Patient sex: M
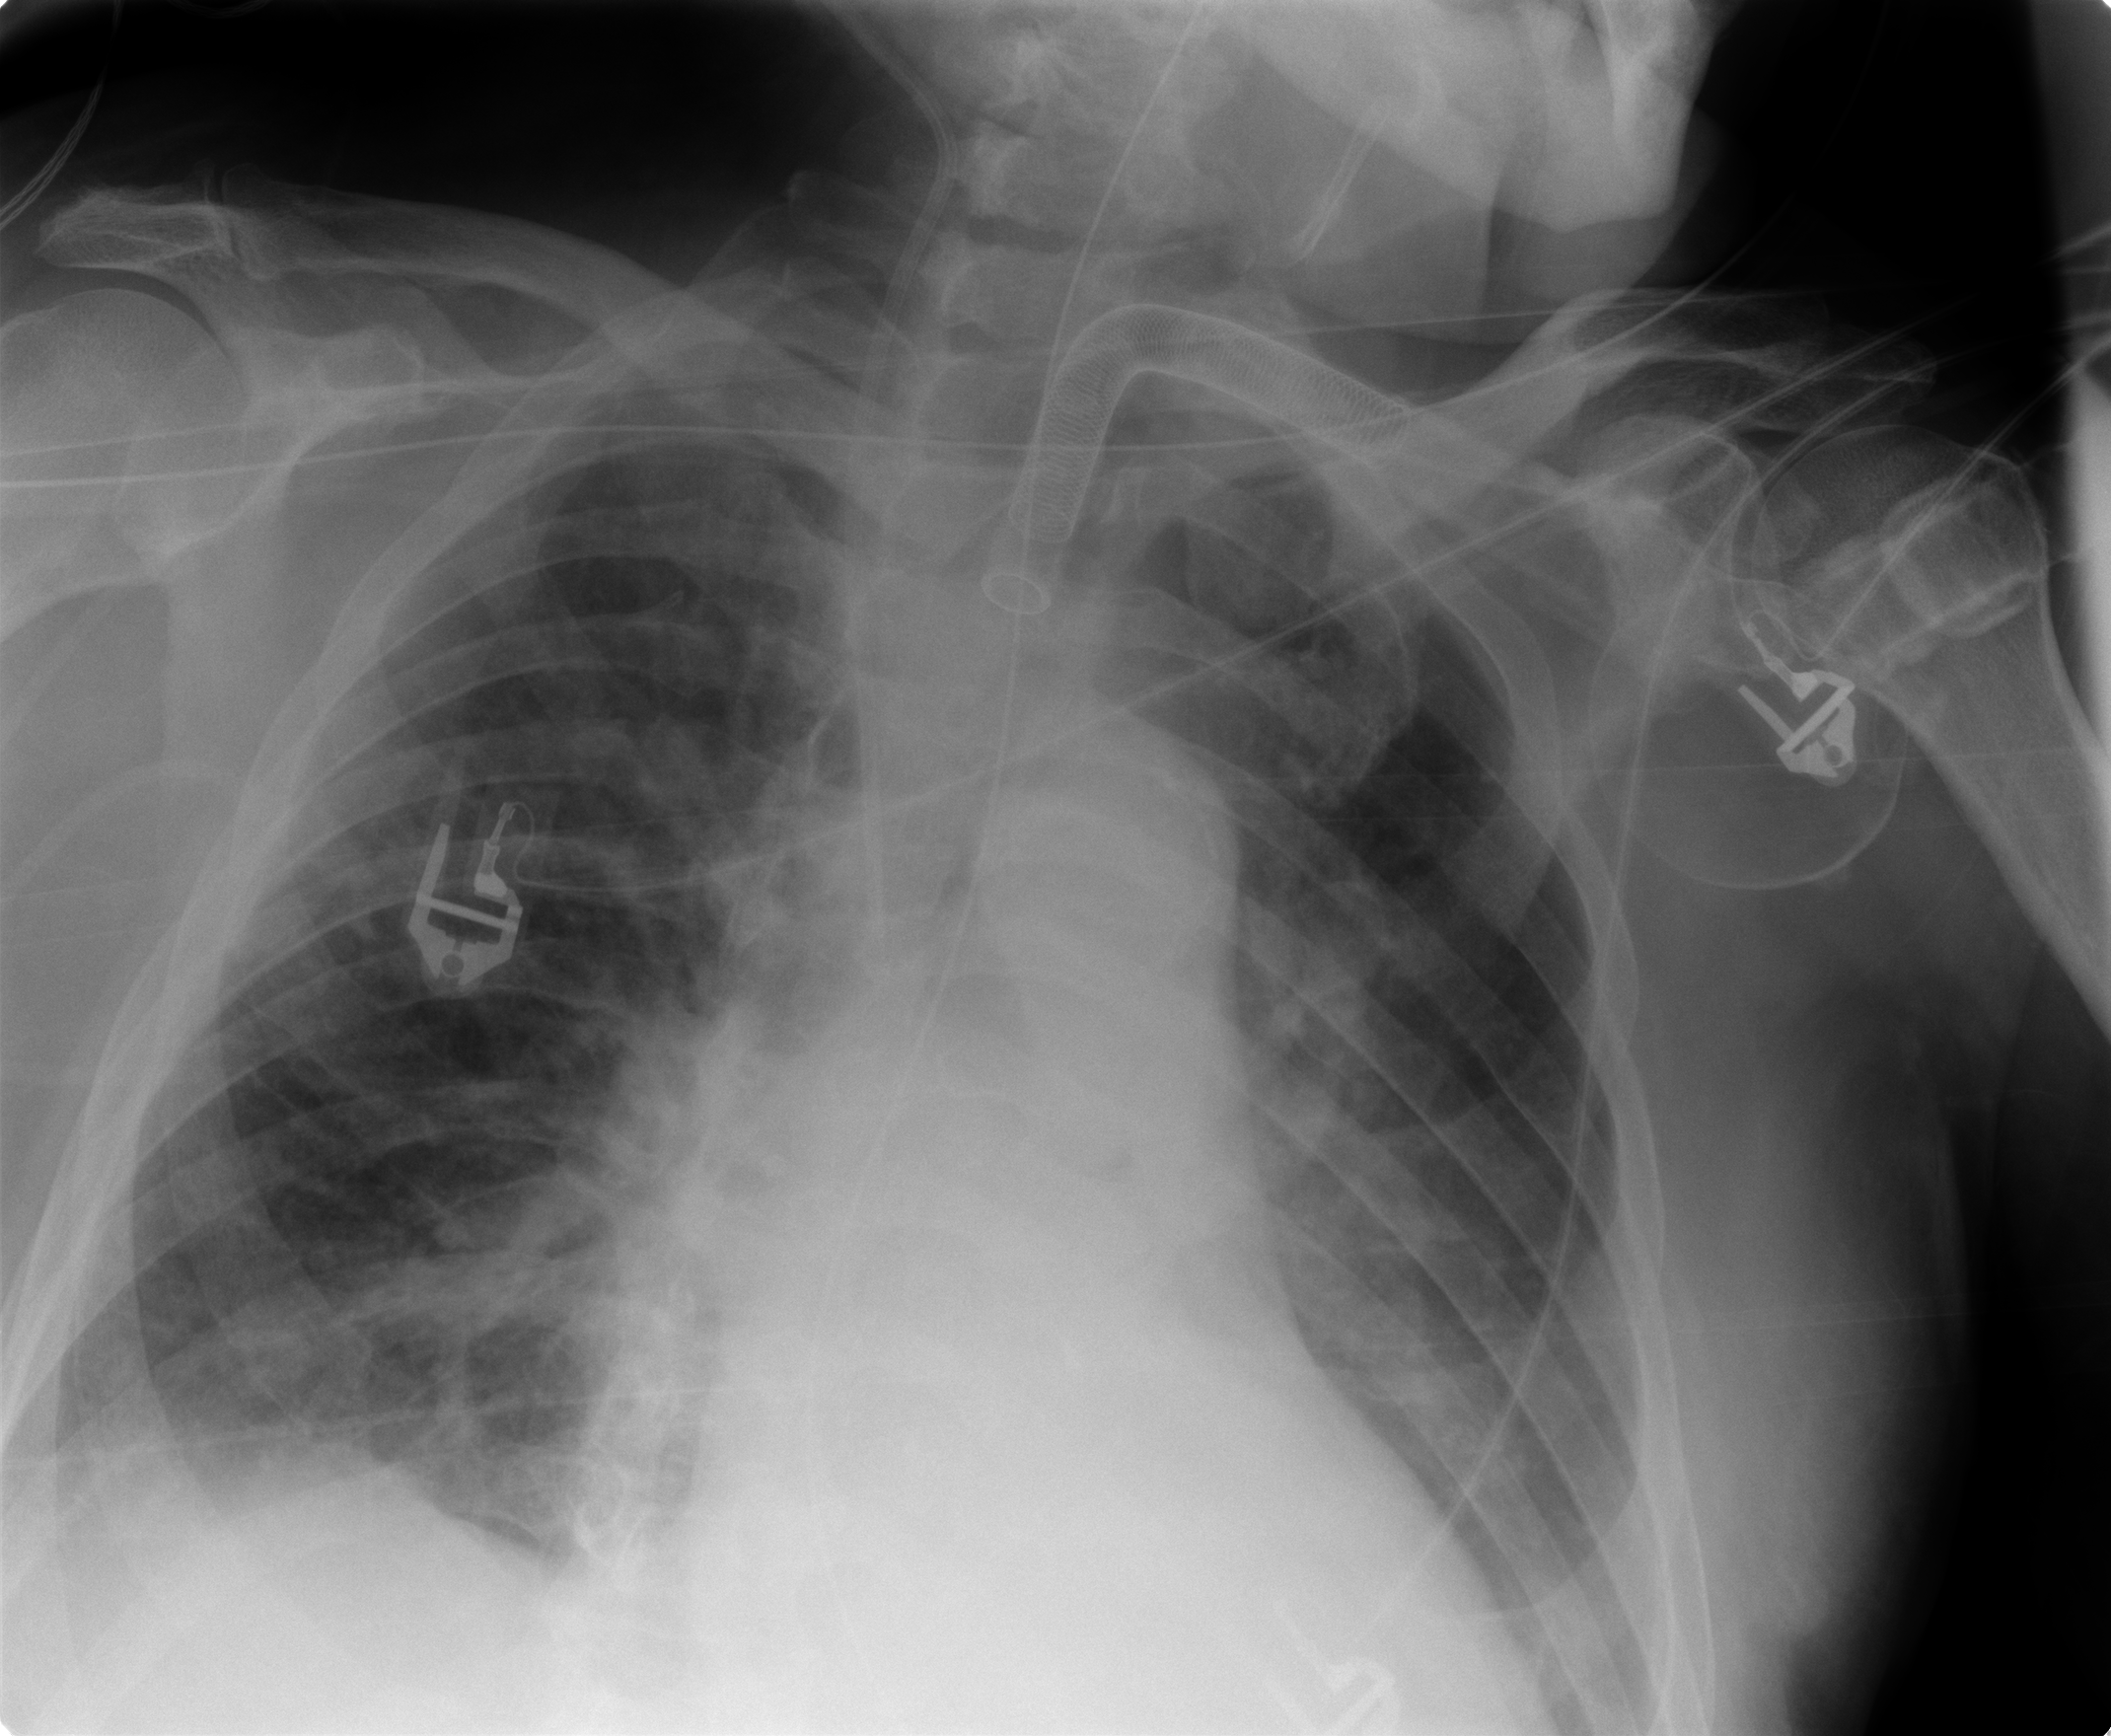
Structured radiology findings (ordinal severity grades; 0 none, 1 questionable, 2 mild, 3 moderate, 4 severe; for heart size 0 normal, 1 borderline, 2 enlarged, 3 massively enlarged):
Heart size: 2
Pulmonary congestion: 2
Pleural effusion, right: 2
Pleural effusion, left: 3
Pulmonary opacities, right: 1
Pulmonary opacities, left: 0
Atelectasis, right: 2
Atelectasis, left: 2